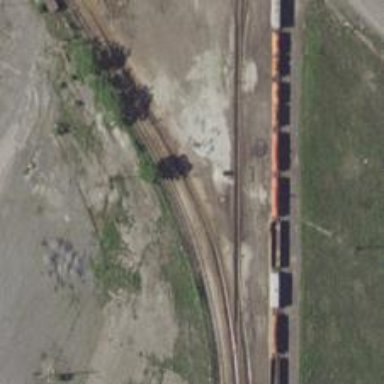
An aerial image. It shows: Railway spur service.